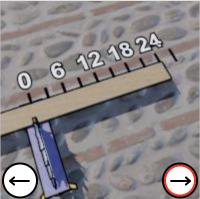
Task: length
Answer: 24
First scale value: 6.0